Interaction volume radius: 10 \u00c5
Interaction volume height: 15 \u00c5
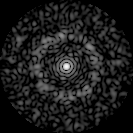
Disorder parameter: 0.8338